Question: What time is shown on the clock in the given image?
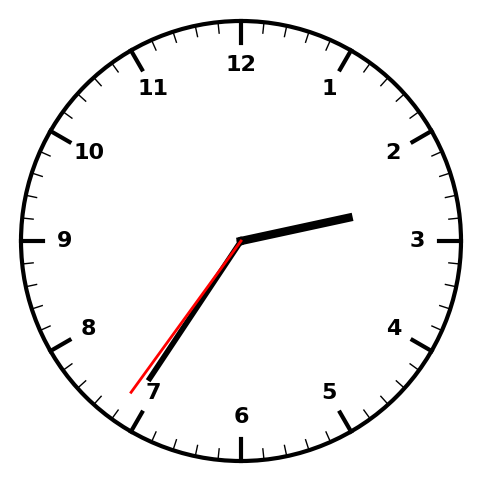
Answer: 02:35:36